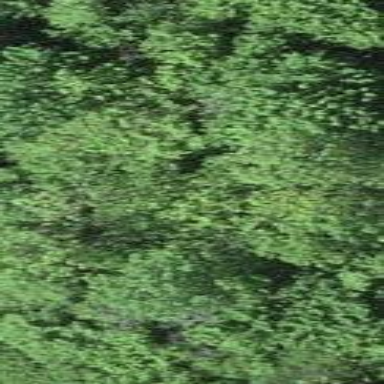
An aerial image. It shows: Forest area.